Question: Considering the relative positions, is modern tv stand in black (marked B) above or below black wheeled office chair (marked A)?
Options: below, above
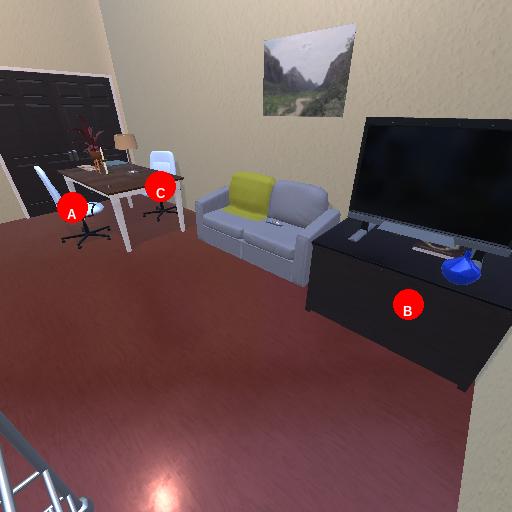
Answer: below